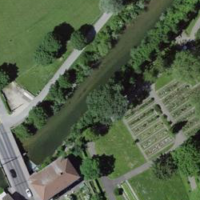
EUNIS habitat code: 53
Species observed at this site:
Prunus mahaleb
Fraxinus excelsior
Cornus sanguinea
Euonymus europaeus
Stachys palustris